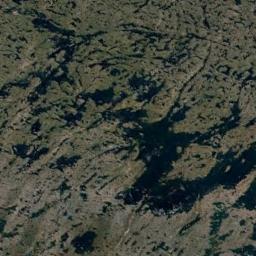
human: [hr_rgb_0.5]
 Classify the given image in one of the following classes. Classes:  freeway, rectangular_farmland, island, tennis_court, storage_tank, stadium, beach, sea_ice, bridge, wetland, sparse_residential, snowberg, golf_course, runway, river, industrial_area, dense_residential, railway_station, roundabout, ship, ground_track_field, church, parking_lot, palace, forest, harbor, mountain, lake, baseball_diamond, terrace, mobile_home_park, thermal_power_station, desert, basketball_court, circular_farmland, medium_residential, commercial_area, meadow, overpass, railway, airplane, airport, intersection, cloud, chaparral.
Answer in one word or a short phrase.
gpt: wetland